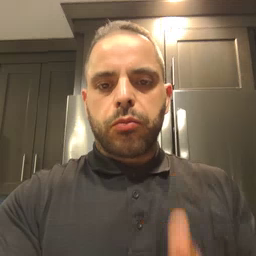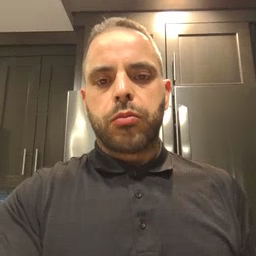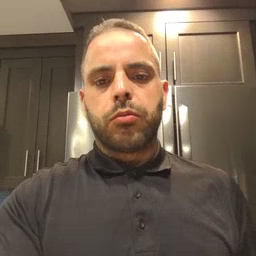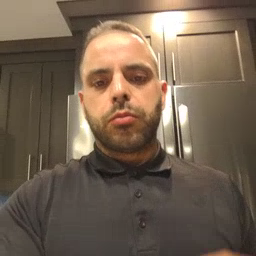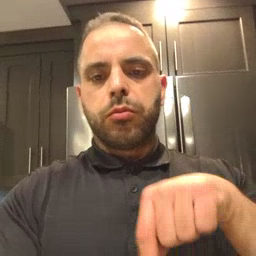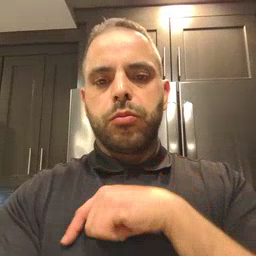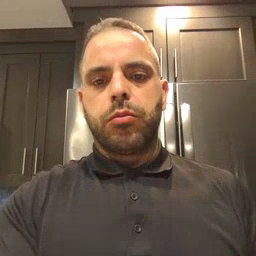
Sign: weus